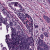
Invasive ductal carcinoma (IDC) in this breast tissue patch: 0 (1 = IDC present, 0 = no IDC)